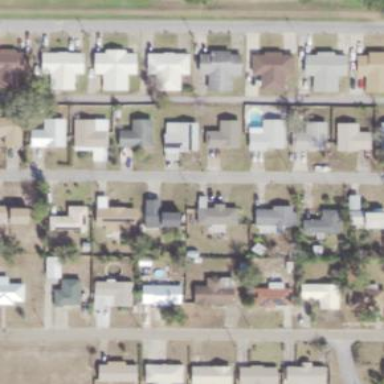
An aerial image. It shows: This residential area consists of single-family homes.